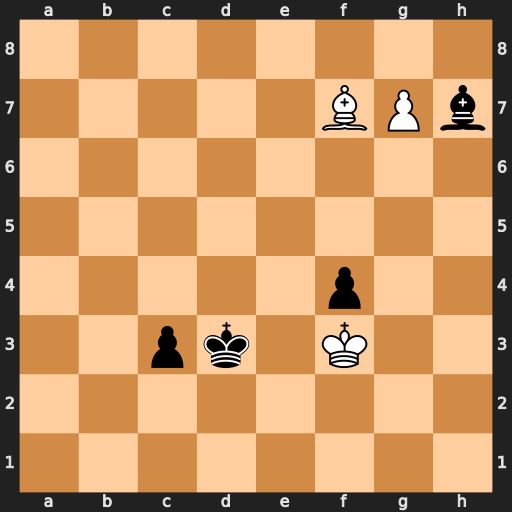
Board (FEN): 8/5BPb/8/8/5p2/2pk1K2/8/8
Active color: w
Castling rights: -
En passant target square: -
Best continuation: Bg6+ Bxg6 g8=Q